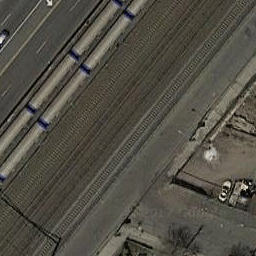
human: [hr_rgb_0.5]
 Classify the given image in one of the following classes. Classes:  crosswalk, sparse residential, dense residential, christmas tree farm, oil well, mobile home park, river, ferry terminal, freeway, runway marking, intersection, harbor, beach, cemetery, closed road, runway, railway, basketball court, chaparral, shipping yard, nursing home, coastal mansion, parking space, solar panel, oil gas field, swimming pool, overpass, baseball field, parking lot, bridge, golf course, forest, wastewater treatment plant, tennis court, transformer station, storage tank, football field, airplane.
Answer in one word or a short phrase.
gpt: railway